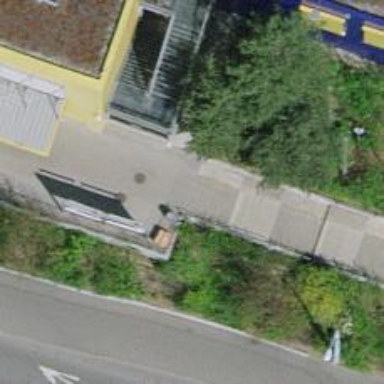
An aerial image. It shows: Concrete steps with ramp available for accessibility.